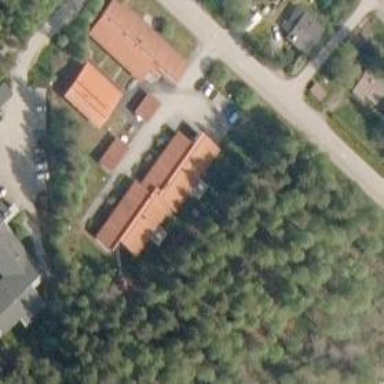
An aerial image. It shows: Nursing home building.